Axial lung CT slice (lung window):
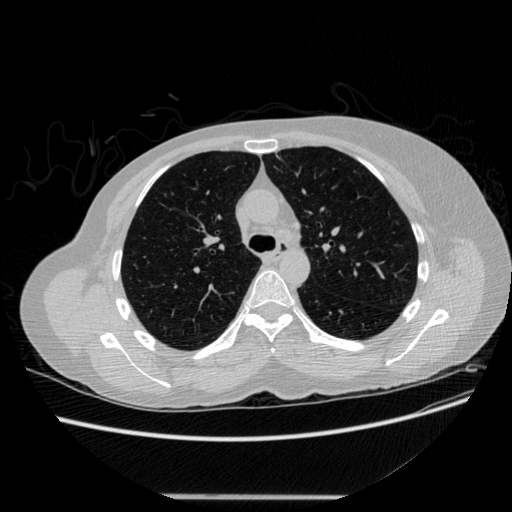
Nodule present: no